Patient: sex F, age 75
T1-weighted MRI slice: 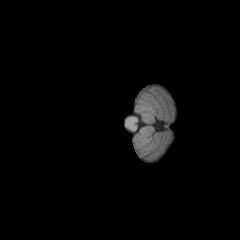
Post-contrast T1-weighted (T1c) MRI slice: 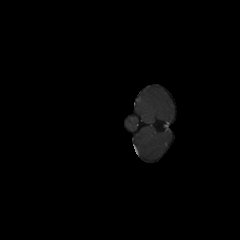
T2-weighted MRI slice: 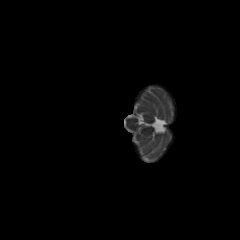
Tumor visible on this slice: no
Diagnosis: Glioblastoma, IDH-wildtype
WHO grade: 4